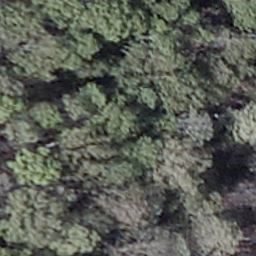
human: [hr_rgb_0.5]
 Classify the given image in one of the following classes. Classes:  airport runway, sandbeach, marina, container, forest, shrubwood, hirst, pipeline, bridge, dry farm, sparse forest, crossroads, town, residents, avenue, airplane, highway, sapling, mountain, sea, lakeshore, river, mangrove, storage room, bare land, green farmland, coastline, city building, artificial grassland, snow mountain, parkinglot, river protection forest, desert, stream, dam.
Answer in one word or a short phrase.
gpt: shrubwood